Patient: sex M, age 17
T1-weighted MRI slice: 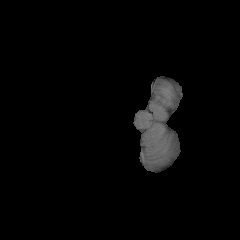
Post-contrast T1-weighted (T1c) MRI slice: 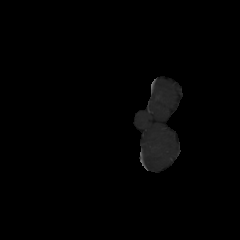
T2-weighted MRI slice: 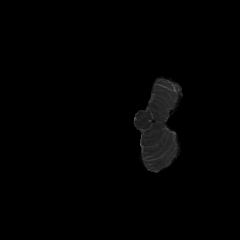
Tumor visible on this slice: no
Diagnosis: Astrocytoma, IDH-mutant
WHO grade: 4